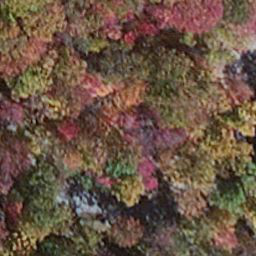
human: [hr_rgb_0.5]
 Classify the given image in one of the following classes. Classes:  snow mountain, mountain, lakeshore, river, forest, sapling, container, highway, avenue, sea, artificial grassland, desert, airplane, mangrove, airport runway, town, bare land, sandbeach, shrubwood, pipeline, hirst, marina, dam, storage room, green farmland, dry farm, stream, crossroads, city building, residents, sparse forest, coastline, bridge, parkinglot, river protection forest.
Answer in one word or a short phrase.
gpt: mangrove